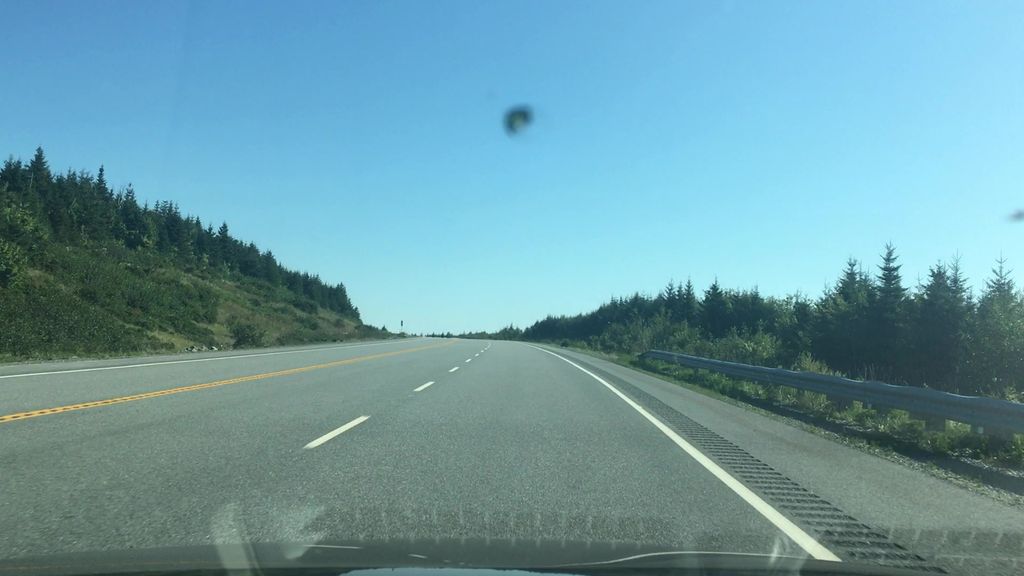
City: halifax